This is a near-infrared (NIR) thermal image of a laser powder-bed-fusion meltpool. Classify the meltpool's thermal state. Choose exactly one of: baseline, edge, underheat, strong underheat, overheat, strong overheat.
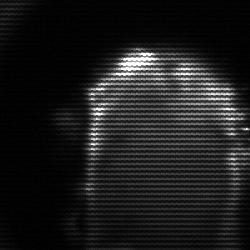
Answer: baseline